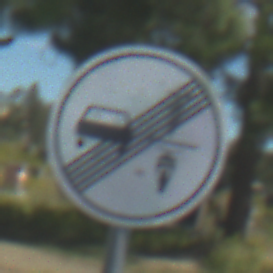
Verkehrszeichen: EndeVerbotUeberholenEinspurigeFahrzeuge
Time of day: Midday
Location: Outdoor (Special)
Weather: PartlyCloudy
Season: NotSpecified
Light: Natural